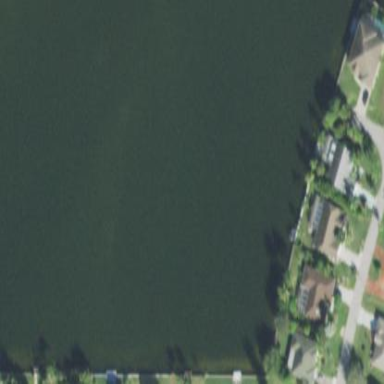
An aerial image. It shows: Lake with natural water.